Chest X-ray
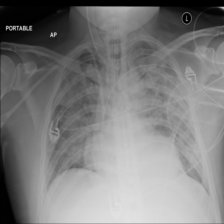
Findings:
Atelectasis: negative
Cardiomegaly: negative
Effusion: negative
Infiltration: negative
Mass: negative
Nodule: negative
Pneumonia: negative
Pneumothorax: negative
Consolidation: negative
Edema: positive
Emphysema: negative
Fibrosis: negative
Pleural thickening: negative
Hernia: negative